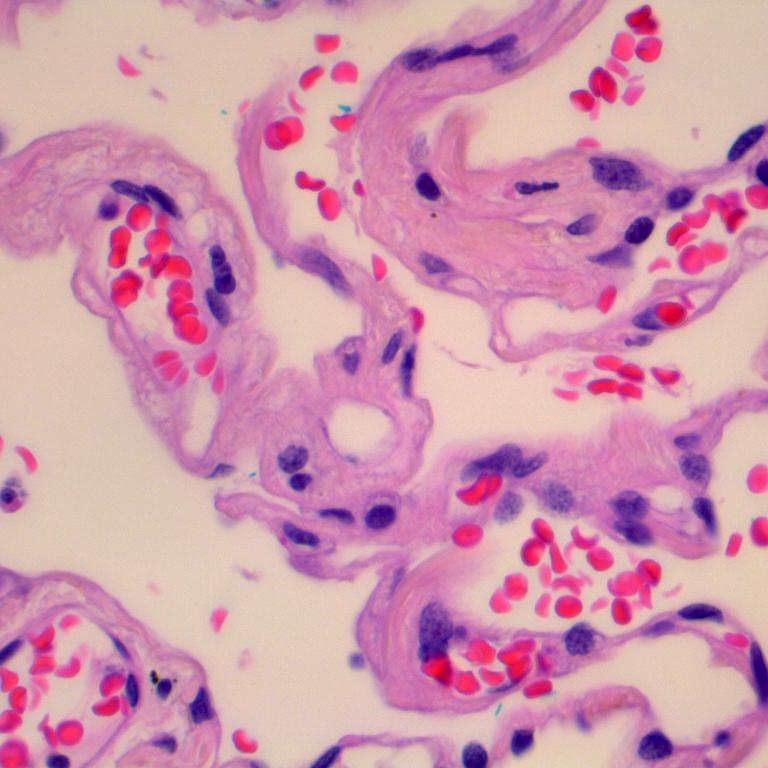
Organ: lung
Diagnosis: benign